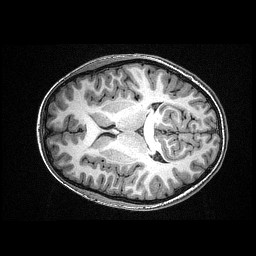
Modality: T1w
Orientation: axial
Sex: male
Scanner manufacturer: siemens
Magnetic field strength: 3 T
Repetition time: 2.3 s
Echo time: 0.00336 s